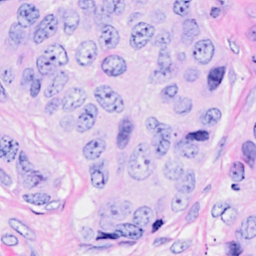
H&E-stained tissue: Breast